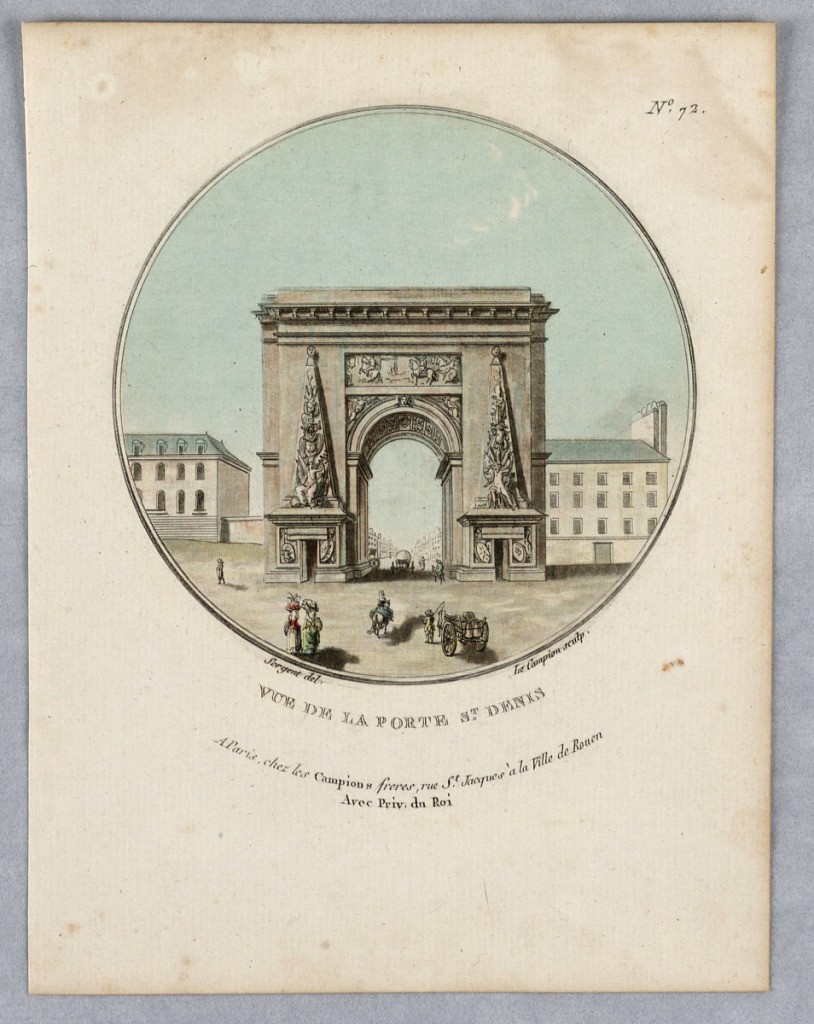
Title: Porte St. Denis, Plate 72 from "Vues Pittoresques des Principaux Édifices de Paris"
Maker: Les Campion Frères, Paris, France
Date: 1792
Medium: Engraving and brush and watercolors on paper
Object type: Print
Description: Stone arch with a house on either side, and a straught boulevard beyond. Title, artists' and publisher's names below.